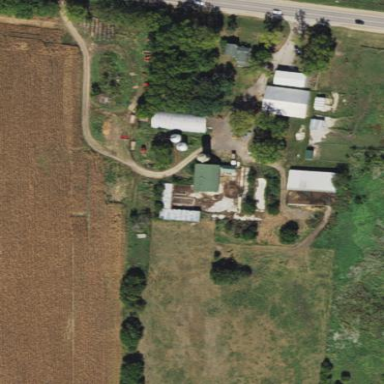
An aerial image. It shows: Farmyard area.